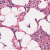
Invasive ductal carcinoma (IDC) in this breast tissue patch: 1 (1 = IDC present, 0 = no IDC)